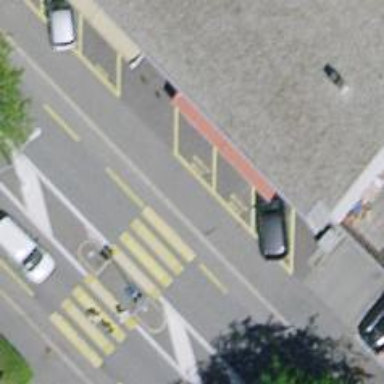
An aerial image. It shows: Kerb serving as barrier.